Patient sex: M
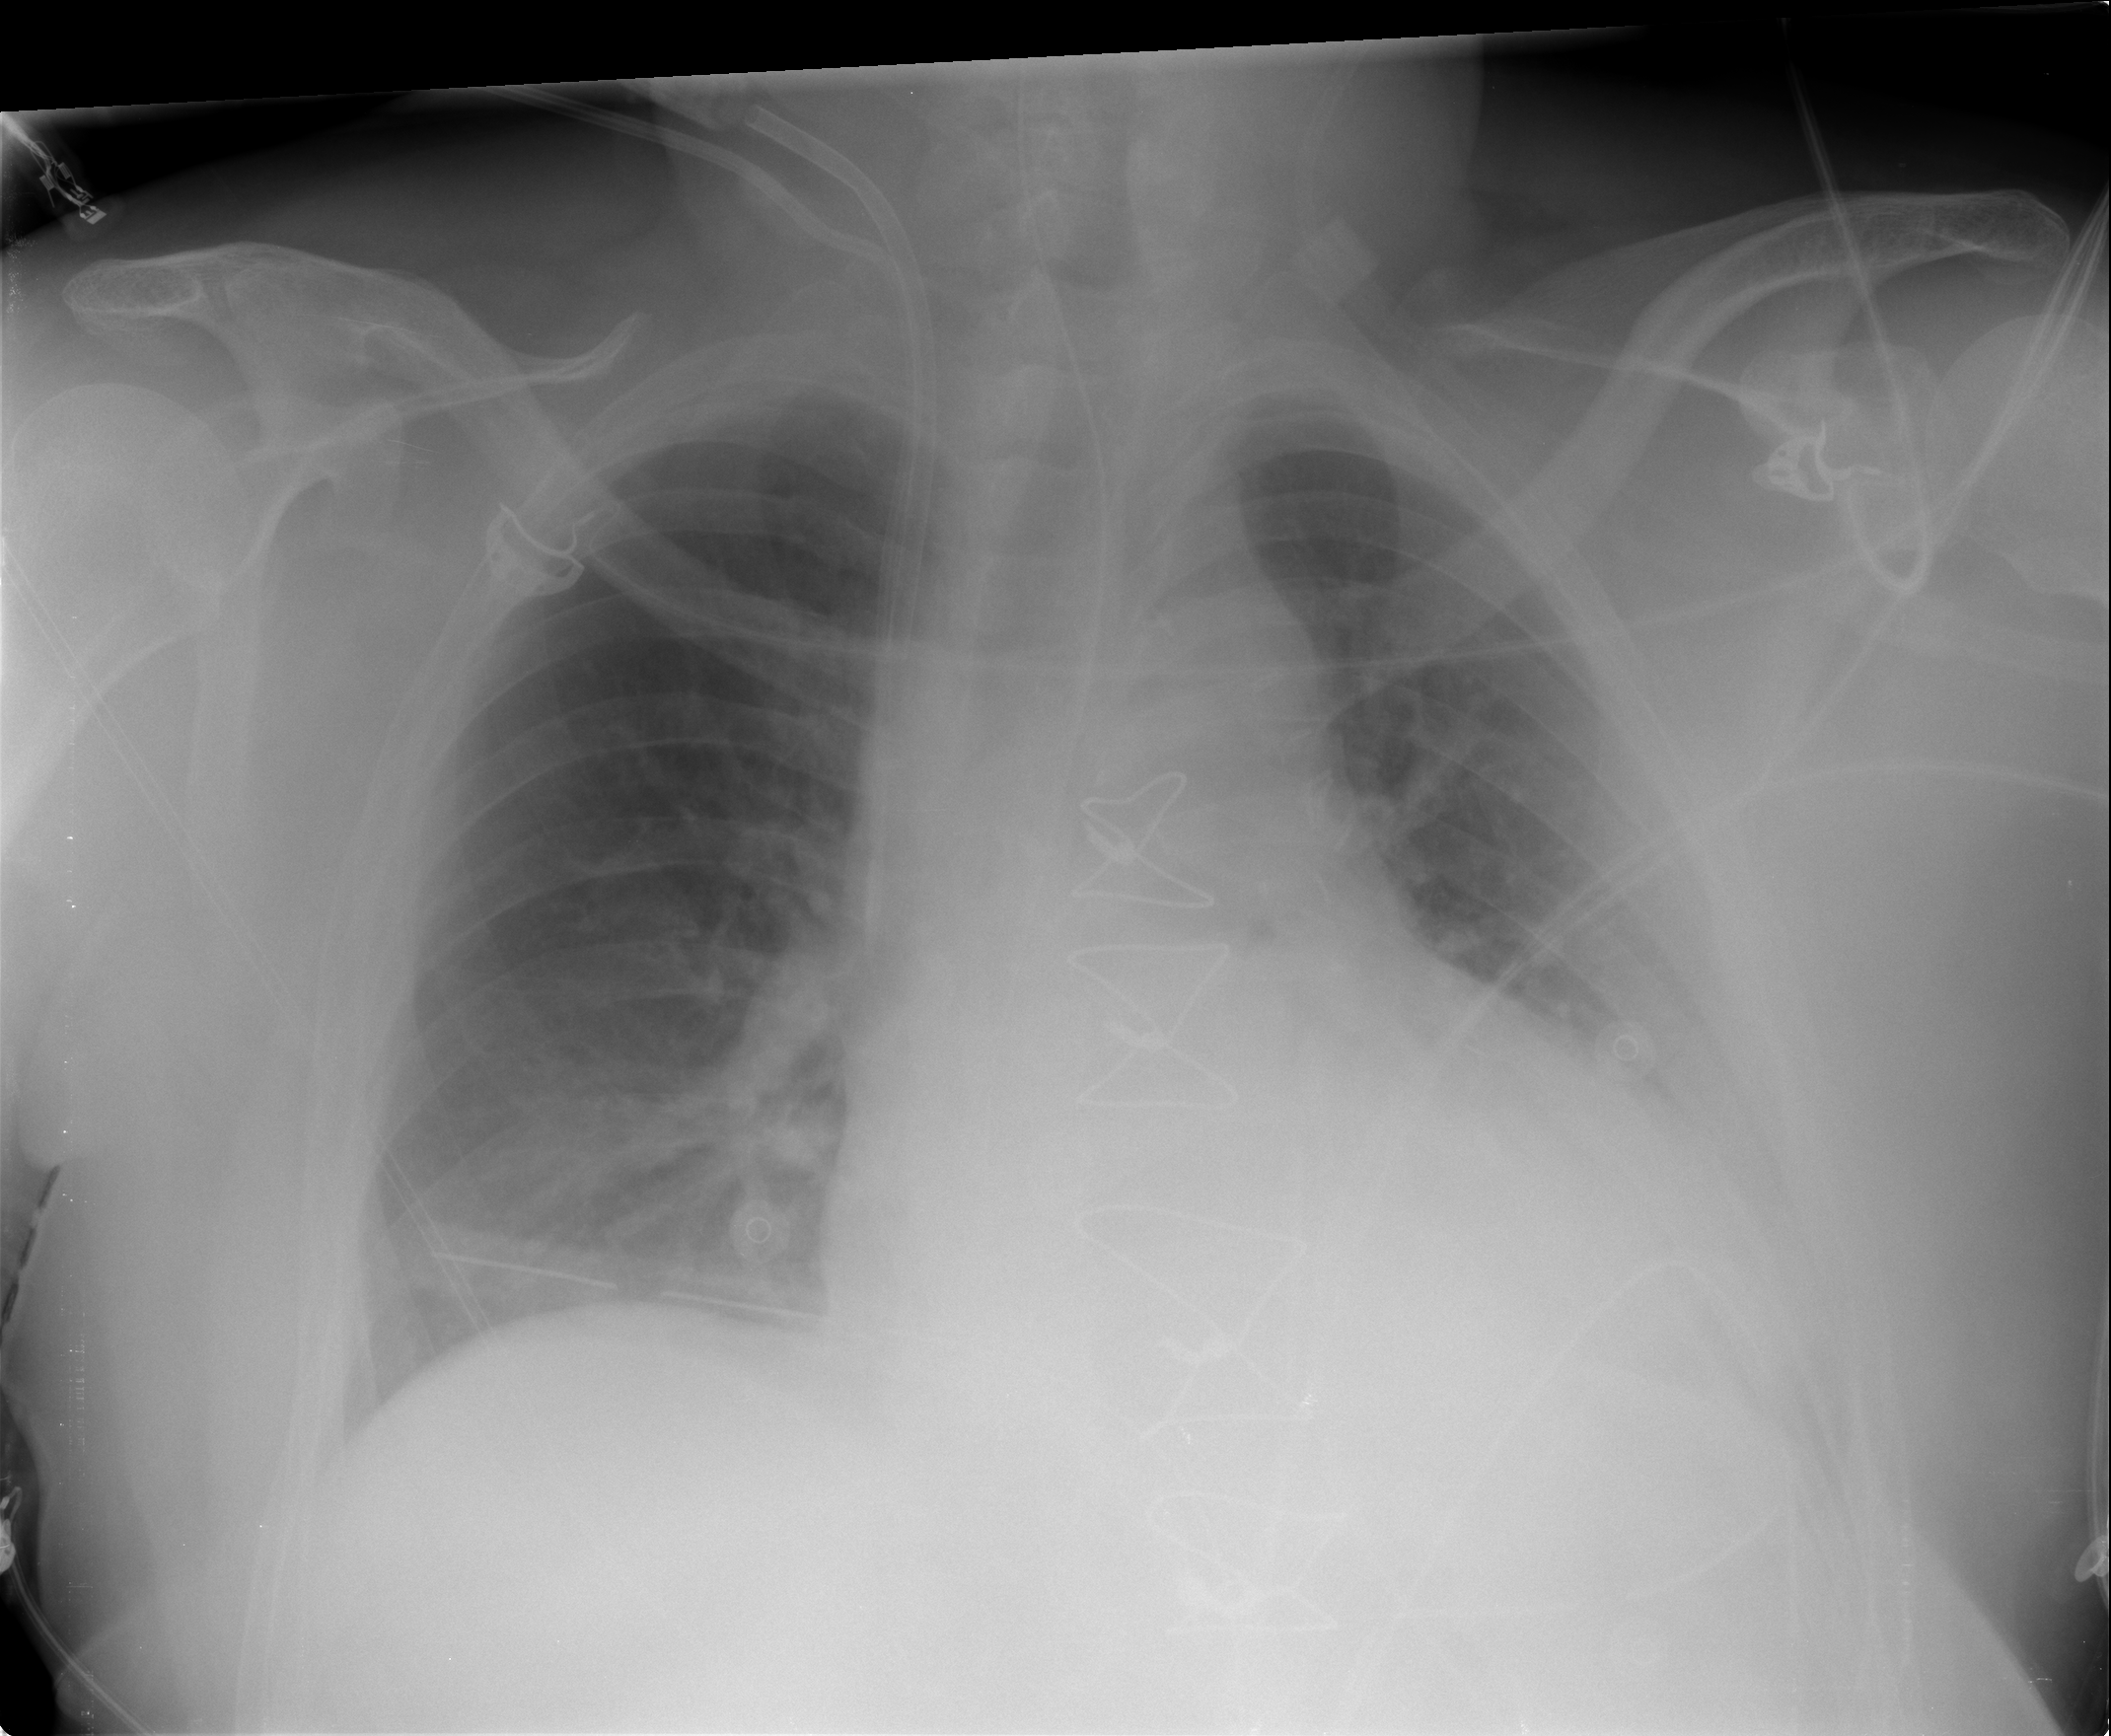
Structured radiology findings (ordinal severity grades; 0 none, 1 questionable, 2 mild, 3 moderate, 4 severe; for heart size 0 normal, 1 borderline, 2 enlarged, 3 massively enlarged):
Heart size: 2
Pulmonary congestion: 0
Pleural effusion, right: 0
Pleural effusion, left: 2
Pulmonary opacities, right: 0
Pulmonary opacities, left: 0
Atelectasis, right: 1
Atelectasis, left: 2